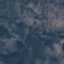
Label: HerbaceousVegetation